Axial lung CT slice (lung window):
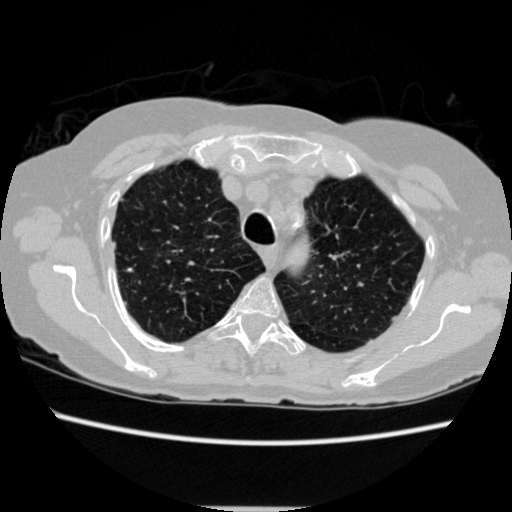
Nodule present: no